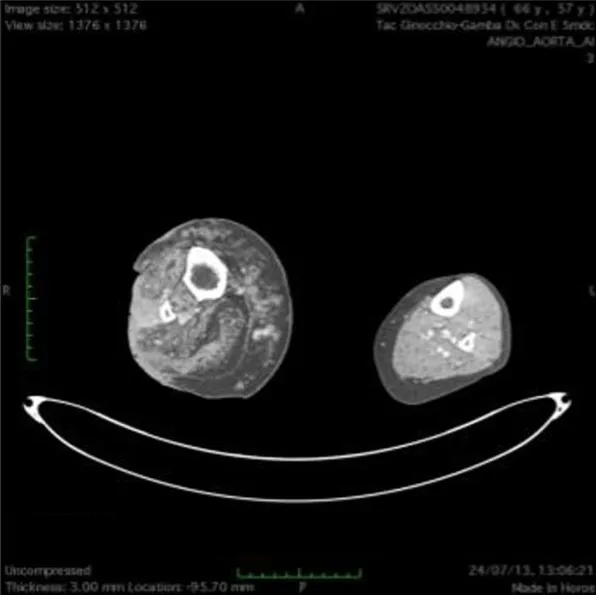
T(2) weighted picture of the lower limbs. Hypertrophy of the soft tissues is present together with dilated ectatic superficial and deep veins. Presence of a neoplastic tissue involving skin and subcutaneous tissue on the peroneal side of the right lower limb.
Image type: radiology (mri)